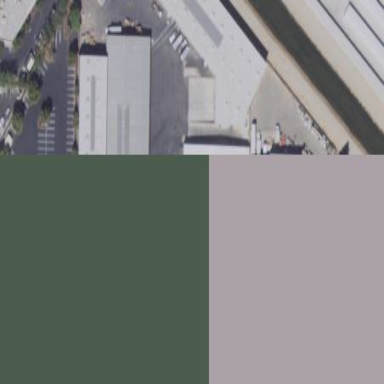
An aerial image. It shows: Industrial area.